Question: I'am trying to shift the text I have added on my x-axis. Unfortunately I can't seem to manage to do so.
This is the code:
'''
import numpy as np
import matplotlib.pyplot as plt
data = [[5., 25., 50., 20.],
[4., 23., 51., 17.],
[6., 22., 52., 19.]]
classes = ['Car', 'Home', 'House_num', 'River']
X = np.arange(4)
plt.bar(X + 0.00, data[0], color = 'b', width = 0.25)
plt.bar(X + 0.25, data[1], color = 'g', width = 0.25)
plt.bar(X + 0.50, data[2], color = 'r', width = 0.25)
plt.xticks(np.arange(5), classes)
plt.show()
'''
This is the resulting graph:

I am trying to shift 'classes' so that they are centred under the green bar. I have looked at the 'xticks' documentation and found an argument 'locs' which I believe is what I need to manually set the location (docs are <URL>:
'''
plt.xticks(np.arange(5), classes, locs=[1.2, 2.2, 3.2, 4.2])
'''
'locs' values are just a test in the above code; they still need to be tuned for the right alignment. The alignment part isn't too important I am more interested in simply being able to manipulate the location of my labels. I'll take care of the fine tuning on my end.
Have a good day and thanks for taking your time to read this. Peace!
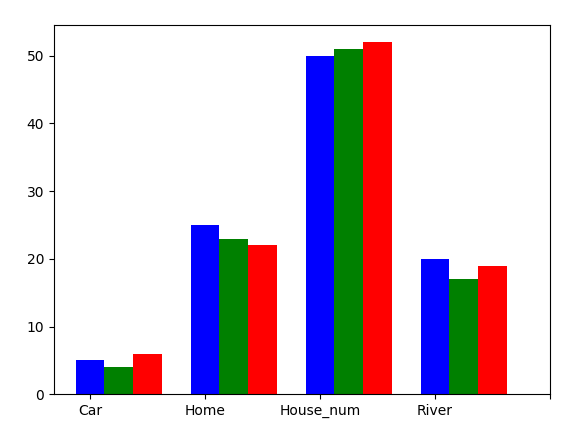
Answer: I suggest you to just replace this line:
'''
plt.xticks(np.arange(5), classes)
'''
with one of the following ones:
'''
plt.xticks(np.arange(0.25,5), classes)
plt.xticks(X + 0.25, classes)
'''